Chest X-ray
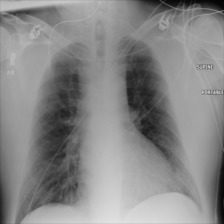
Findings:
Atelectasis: negative
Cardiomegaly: negative
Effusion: negative
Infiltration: negative
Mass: negative
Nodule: negative
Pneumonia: negative
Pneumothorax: negative
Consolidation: negative
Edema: negative
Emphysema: negative
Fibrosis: negative
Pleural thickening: negative
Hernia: negative